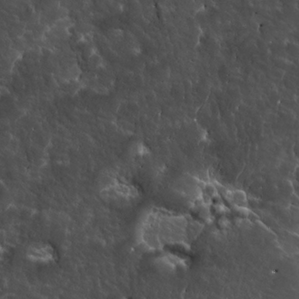
Label: non_frost